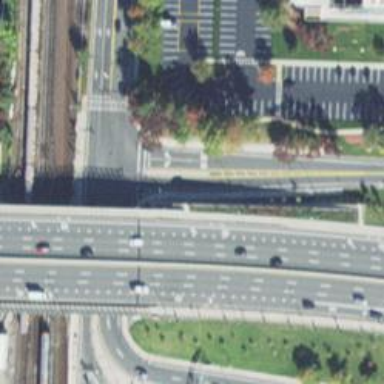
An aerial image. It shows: Trunk link highway.